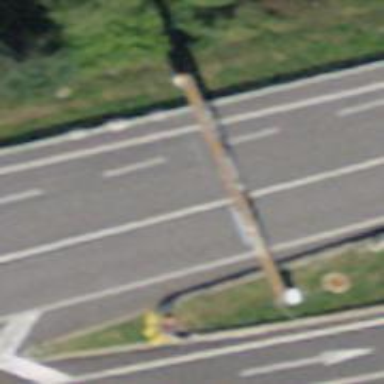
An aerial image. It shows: Gantry with traffic sign on it.